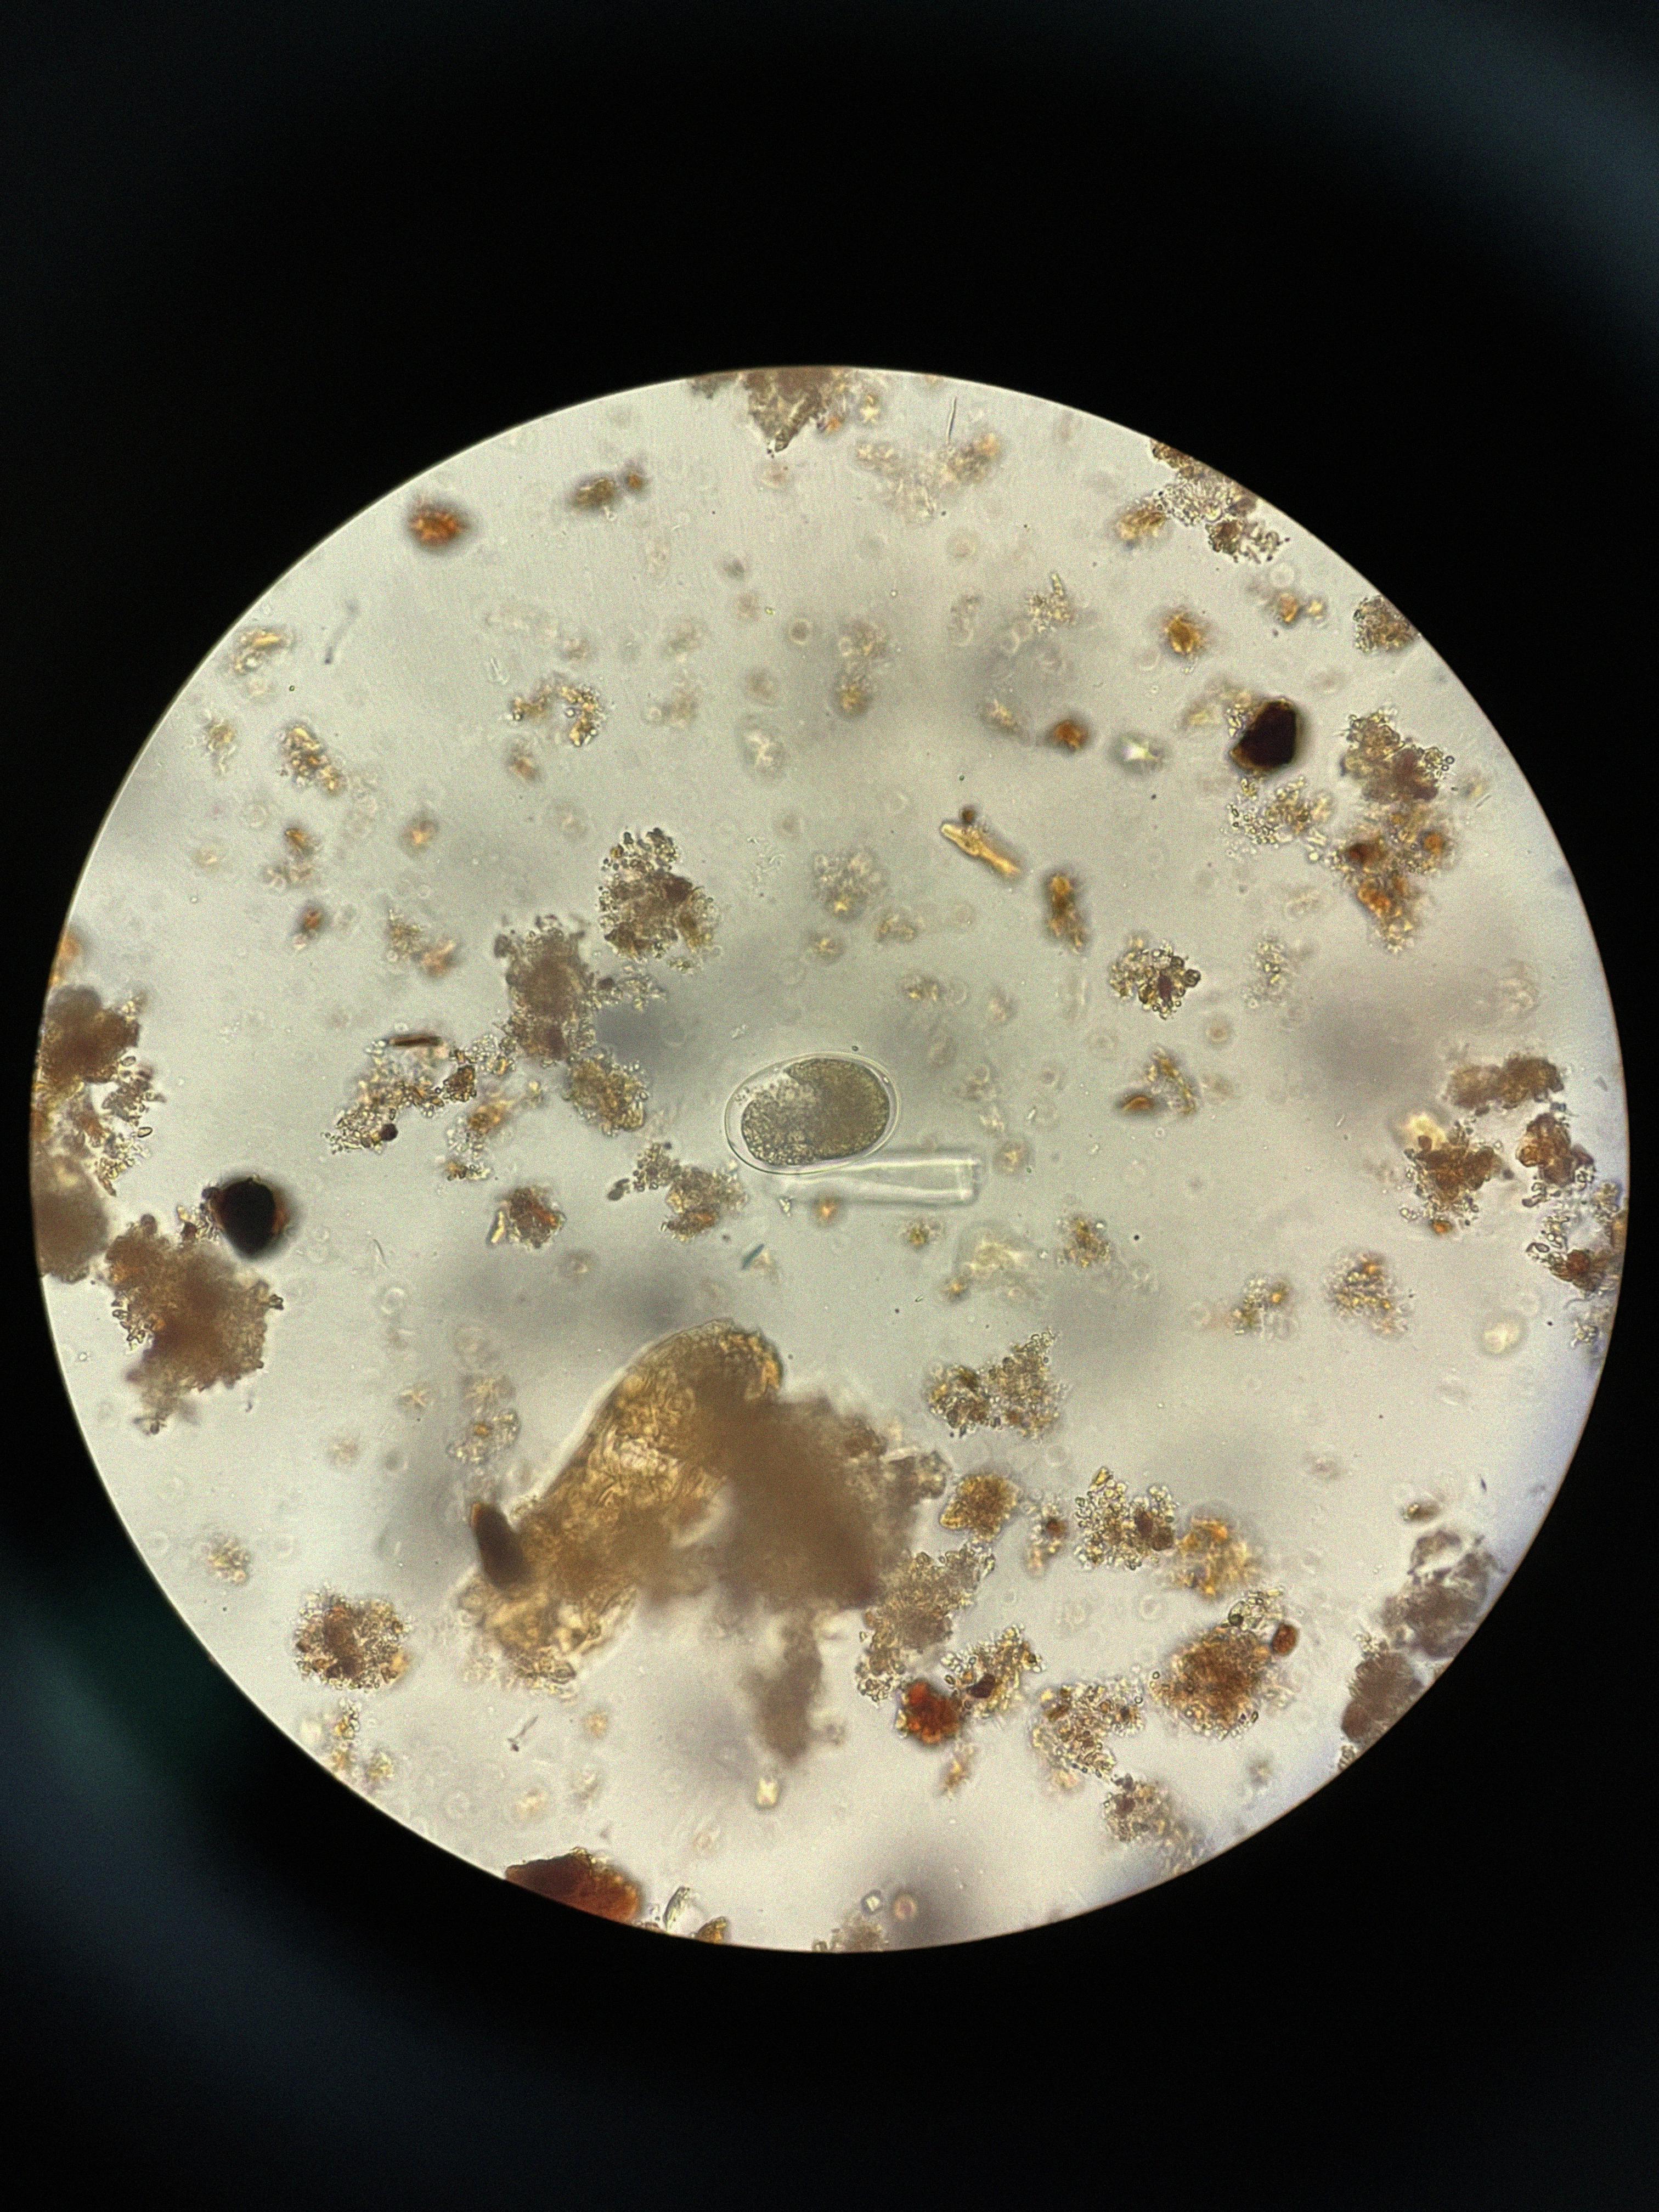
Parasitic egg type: Hookworm egg